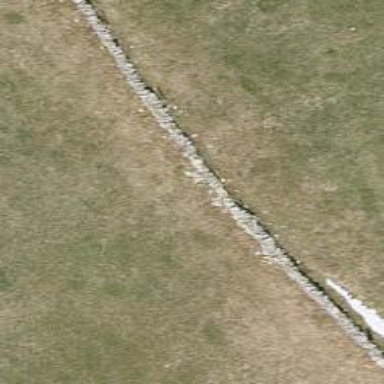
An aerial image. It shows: Dry stone wall barrier.